Question: I intend to create a basic chat program with TideSDK. I was now wondering if it's possible to display new/unread message count in the dock/tray icon. For example, like this dock icon in OSX:

I did a quick search the docs but could not find anything about these so-called icon badges. Is this correct? My second thought was to update the entire dock/tray icon with a manually redrawn version to simulate badges. However, while I found API functions to update window icons I could also not find a way to update the main app icon.
Any ideas on how I could solve this?
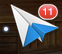
Answer: Turns out this was a pretty stupid question. Didn't realise the UI node could also be clicked in the doc navigation tree. The desired functionality is actually built-in. See the relevant doc page here: <URL>
You have the following methods to achieve the desired or related result:
- - -